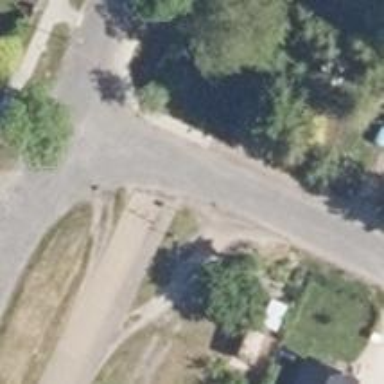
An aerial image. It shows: Residential road with asphalt surface. There is sidewalk on the left side.